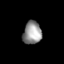
Tissue: skin
Cell type: Others
Senescence score: 0.7077
Nuclear area (px): 414
Mean DAPI intensity: 148.217